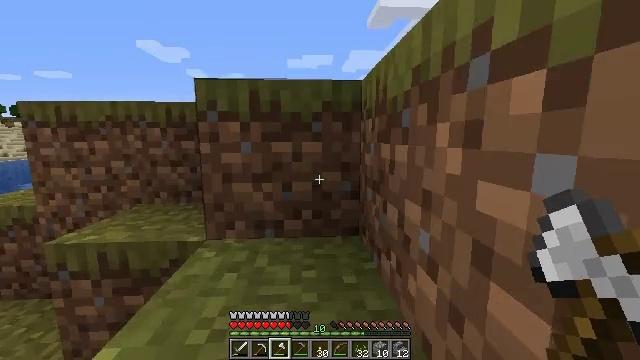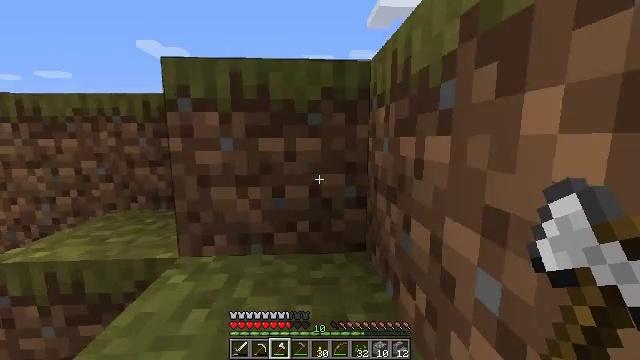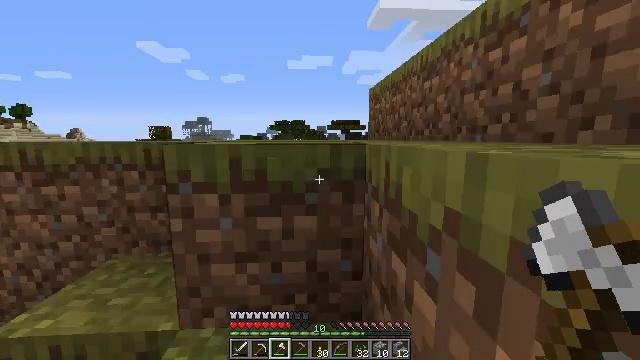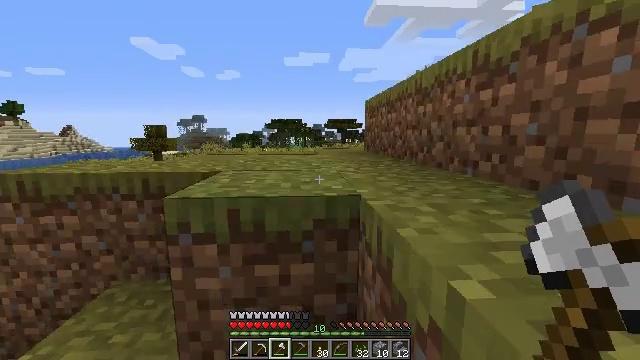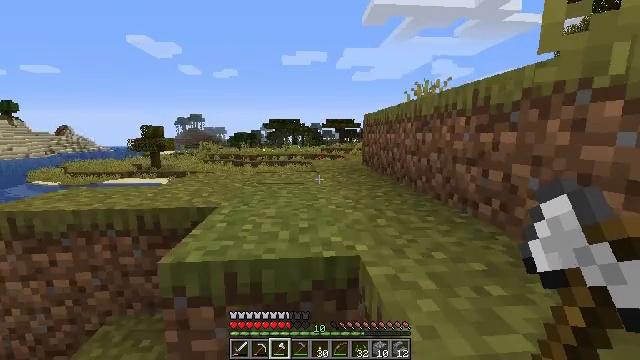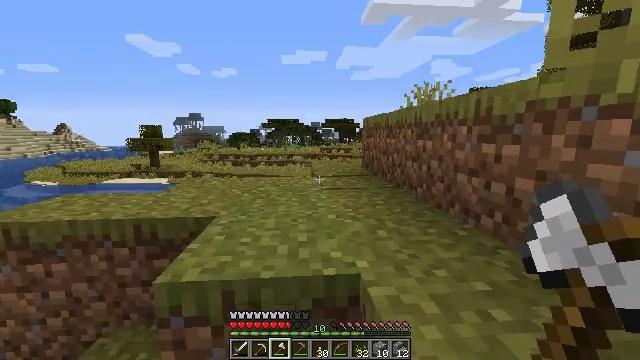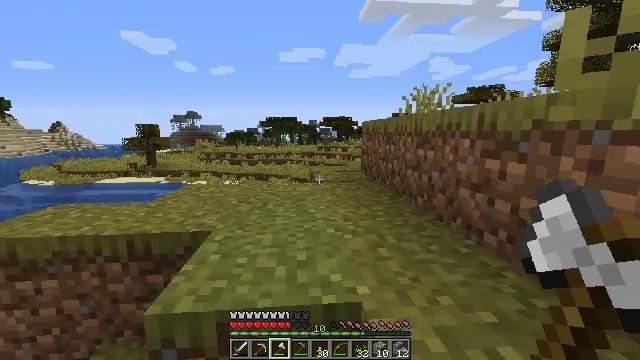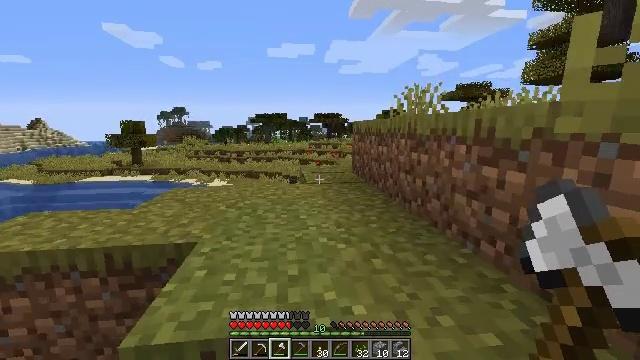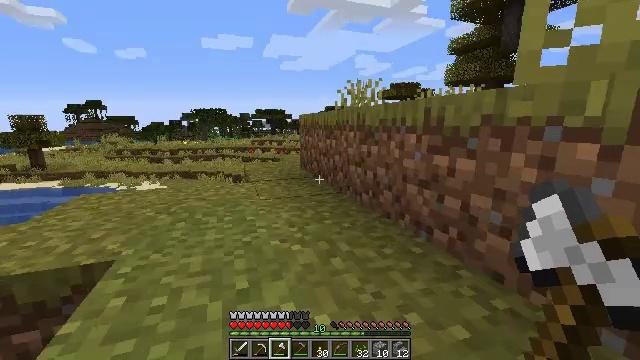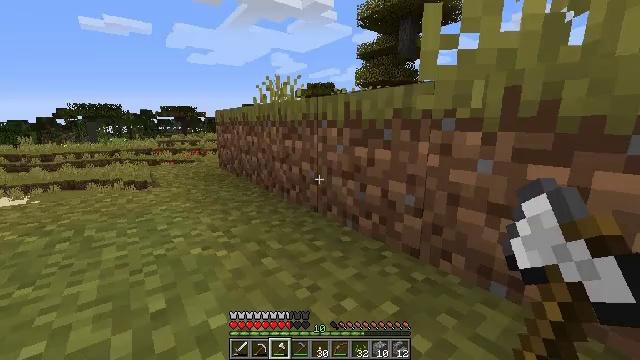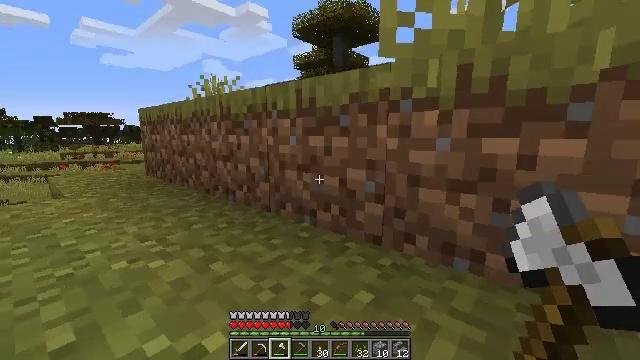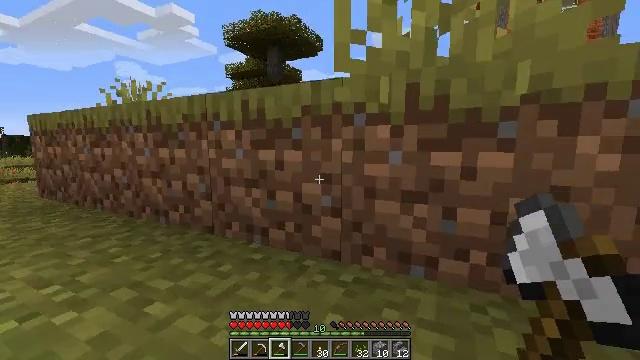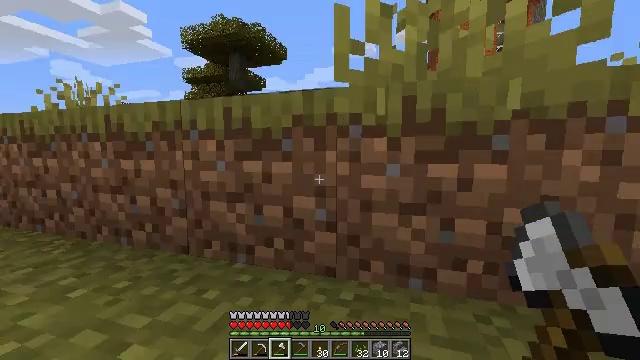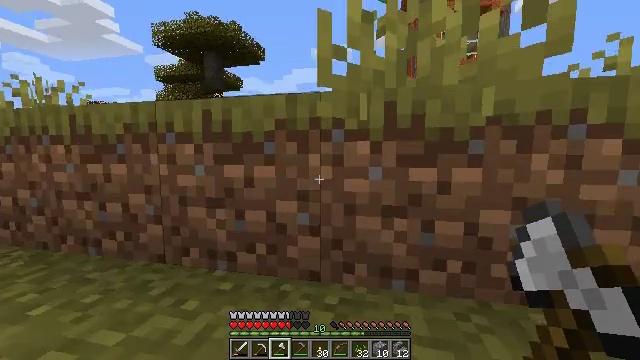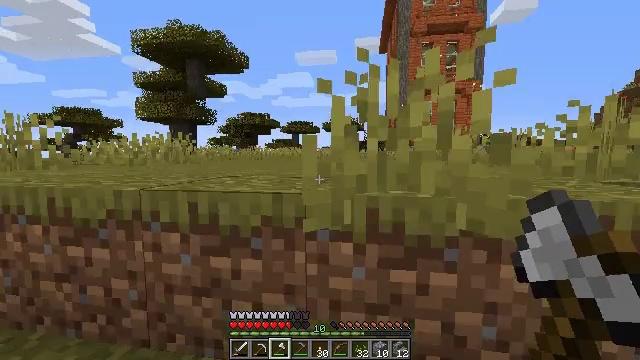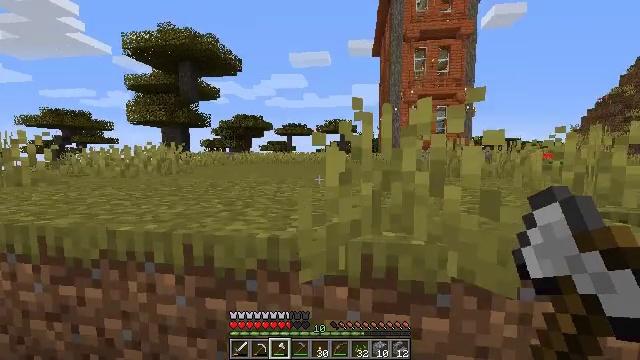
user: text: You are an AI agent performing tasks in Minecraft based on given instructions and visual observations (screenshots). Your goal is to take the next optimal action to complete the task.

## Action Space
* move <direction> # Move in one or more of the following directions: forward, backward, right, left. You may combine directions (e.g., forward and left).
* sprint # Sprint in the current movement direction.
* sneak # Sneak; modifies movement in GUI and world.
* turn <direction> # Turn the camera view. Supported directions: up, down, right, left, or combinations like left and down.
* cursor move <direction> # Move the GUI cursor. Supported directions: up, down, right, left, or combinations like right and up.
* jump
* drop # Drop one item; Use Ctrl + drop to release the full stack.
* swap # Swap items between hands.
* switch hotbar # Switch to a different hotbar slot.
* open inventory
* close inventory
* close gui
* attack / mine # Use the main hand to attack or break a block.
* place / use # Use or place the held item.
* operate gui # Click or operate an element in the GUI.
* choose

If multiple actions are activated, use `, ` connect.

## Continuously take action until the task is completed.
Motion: motion action
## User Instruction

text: Harvest the poppy flower.
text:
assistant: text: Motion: move forward
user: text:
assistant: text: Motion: move forward, jump
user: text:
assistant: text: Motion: move forward, jump
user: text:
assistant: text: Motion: move forward, jump
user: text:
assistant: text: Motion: move forward, jump
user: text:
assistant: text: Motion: move forward
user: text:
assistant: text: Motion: move forward, turn right
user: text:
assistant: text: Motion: move forward, turn right
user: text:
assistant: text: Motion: move forward, turn right
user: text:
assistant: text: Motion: move forward, turn right and up
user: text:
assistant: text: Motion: move forward, turn right and up
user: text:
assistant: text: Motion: move forward, turn right and up
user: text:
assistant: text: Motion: move forward, turn right, jump
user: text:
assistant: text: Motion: move forward, turn right, jump
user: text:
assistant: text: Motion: move forward, turn right, jump
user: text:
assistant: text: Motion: move forward, jump
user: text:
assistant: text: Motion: move forward
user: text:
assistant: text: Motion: move forward
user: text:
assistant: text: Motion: move forward
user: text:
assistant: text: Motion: move forward
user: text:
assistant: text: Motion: move forward
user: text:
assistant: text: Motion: move forward
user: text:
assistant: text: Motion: move forward
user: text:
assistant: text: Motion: move forward, jump
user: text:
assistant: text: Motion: move forward, jump
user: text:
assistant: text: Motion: move forward, jump
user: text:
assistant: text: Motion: move forward, jump
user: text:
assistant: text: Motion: move forward, turn right
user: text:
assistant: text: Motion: move forward, turn right and down
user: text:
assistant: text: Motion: move forward